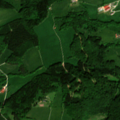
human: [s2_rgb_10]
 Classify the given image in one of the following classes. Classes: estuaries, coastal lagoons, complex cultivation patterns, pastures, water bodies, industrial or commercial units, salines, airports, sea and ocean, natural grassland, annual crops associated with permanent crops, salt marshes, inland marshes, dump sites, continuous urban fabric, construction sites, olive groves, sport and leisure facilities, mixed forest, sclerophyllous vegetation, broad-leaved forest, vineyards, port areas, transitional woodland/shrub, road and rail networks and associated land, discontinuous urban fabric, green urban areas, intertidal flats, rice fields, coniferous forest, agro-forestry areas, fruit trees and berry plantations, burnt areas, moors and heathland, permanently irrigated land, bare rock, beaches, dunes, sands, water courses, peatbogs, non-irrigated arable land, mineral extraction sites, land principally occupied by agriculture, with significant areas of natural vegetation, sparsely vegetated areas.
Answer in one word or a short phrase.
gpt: pastures, complex cultivation patterns, coniferous forest, mixed forest